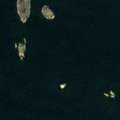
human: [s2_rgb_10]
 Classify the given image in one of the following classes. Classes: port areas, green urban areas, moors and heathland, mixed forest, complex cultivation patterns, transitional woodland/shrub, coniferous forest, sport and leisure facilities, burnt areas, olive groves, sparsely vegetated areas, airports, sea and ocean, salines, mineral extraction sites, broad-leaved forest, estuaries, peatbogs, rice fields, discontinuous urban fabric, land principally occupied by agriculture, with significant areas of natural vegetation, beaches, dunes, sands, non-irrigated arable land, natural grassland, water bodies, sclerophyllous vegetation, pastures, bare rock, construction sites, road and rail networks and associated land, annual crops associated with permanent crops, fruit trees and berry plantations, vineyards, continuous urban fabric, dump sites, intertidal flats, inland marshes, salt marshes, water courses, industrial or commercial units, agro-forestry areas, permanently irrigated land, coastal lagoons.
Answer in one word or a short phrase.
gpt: bare rock, sea and ocean